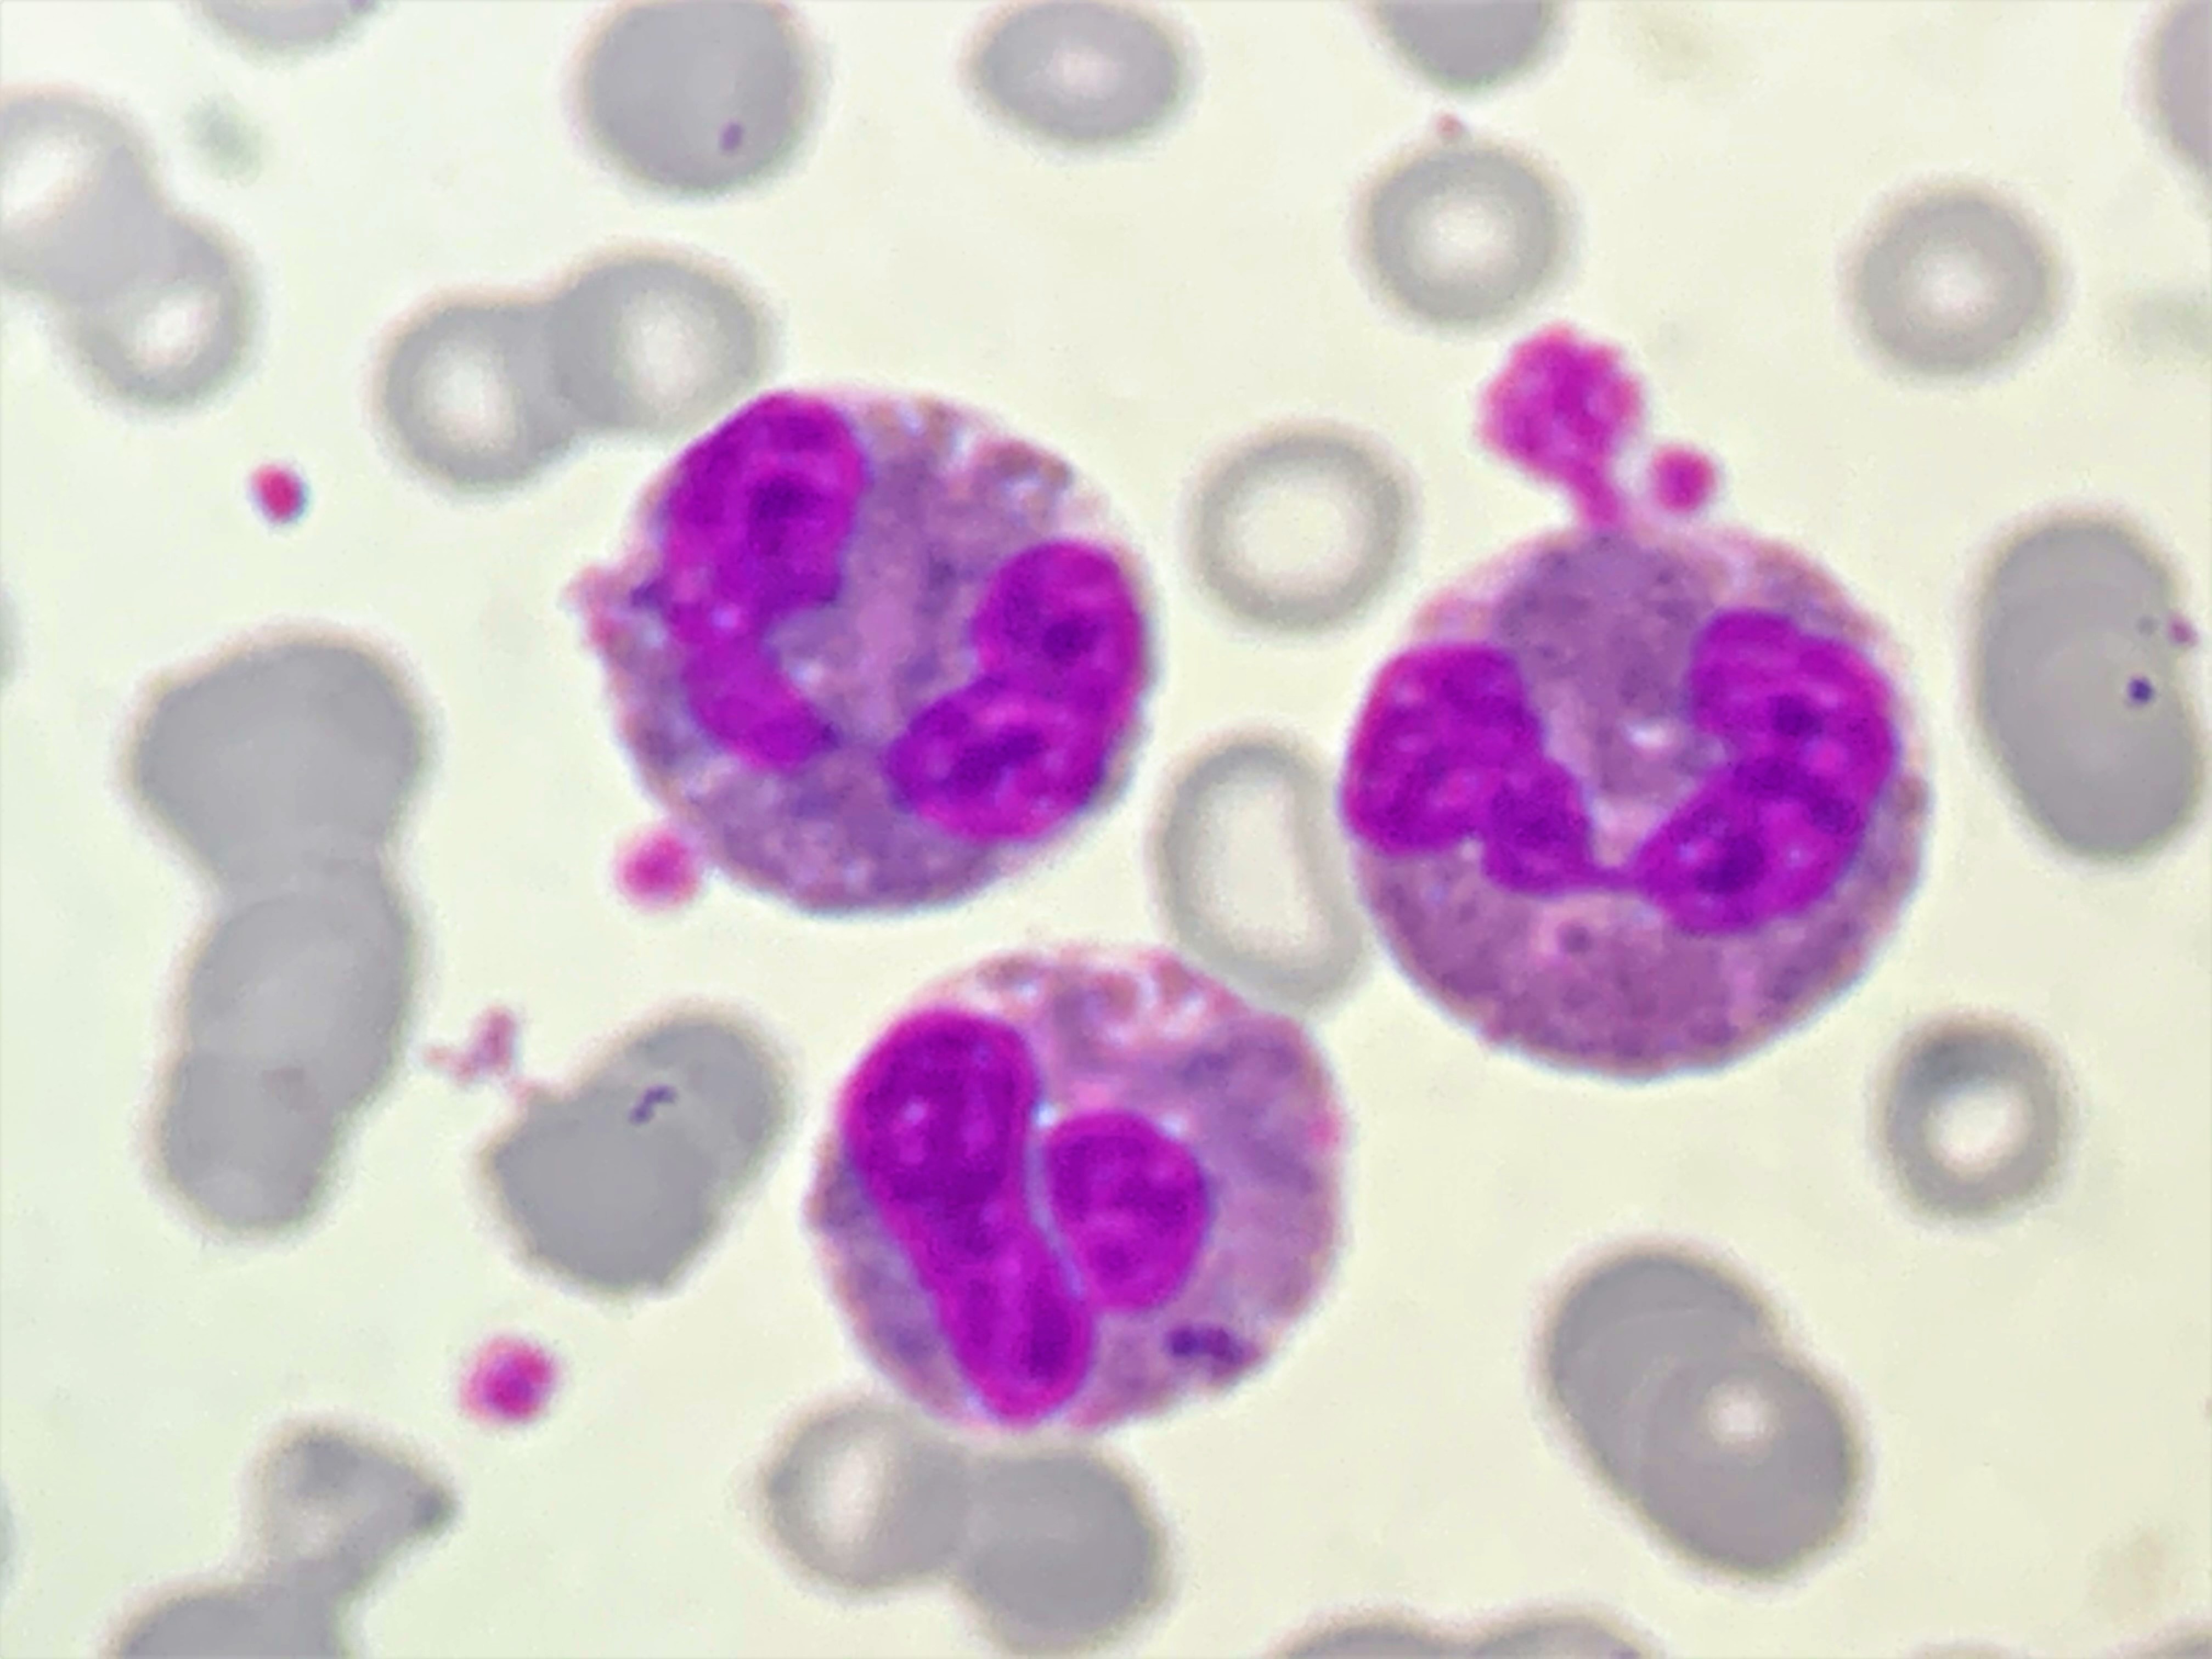
Cell type: EOSINOPHILS